Question: I have a Javascript, which should work on '$(document).ready' but it won't, because I also have to use turbolinks.
Is there a way to disable it for this script?
Or at least, is there a way to disable it for the view, I want my script to work on?
---

Sadly, my Site has to have allways the same layout file, as it is important for the corporate-style.
---
Ok, I found a way, how it should be done, but i don't know how to do it.
In my application.html.erb, I have tp add
'''
<body <% if(######) %> data-no-turbolinks <% end %> >
'''
The Problem is, I don't know, how to check, if I'm on the Page. Can anyone give me a hint?
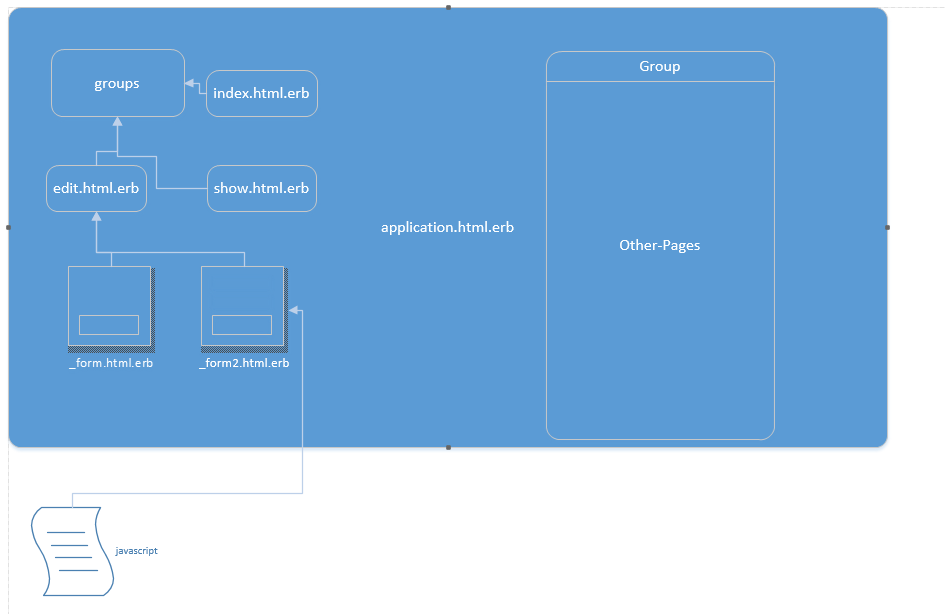
Answer: current_page?(view_path) will check your if statement(not enought rep for comment this)